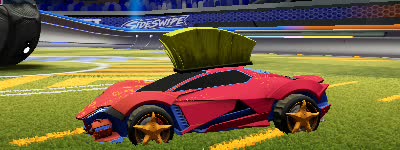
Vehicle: werewolf